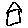
Label: house